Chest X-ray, PA view. Patient: 68 years old, sex M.
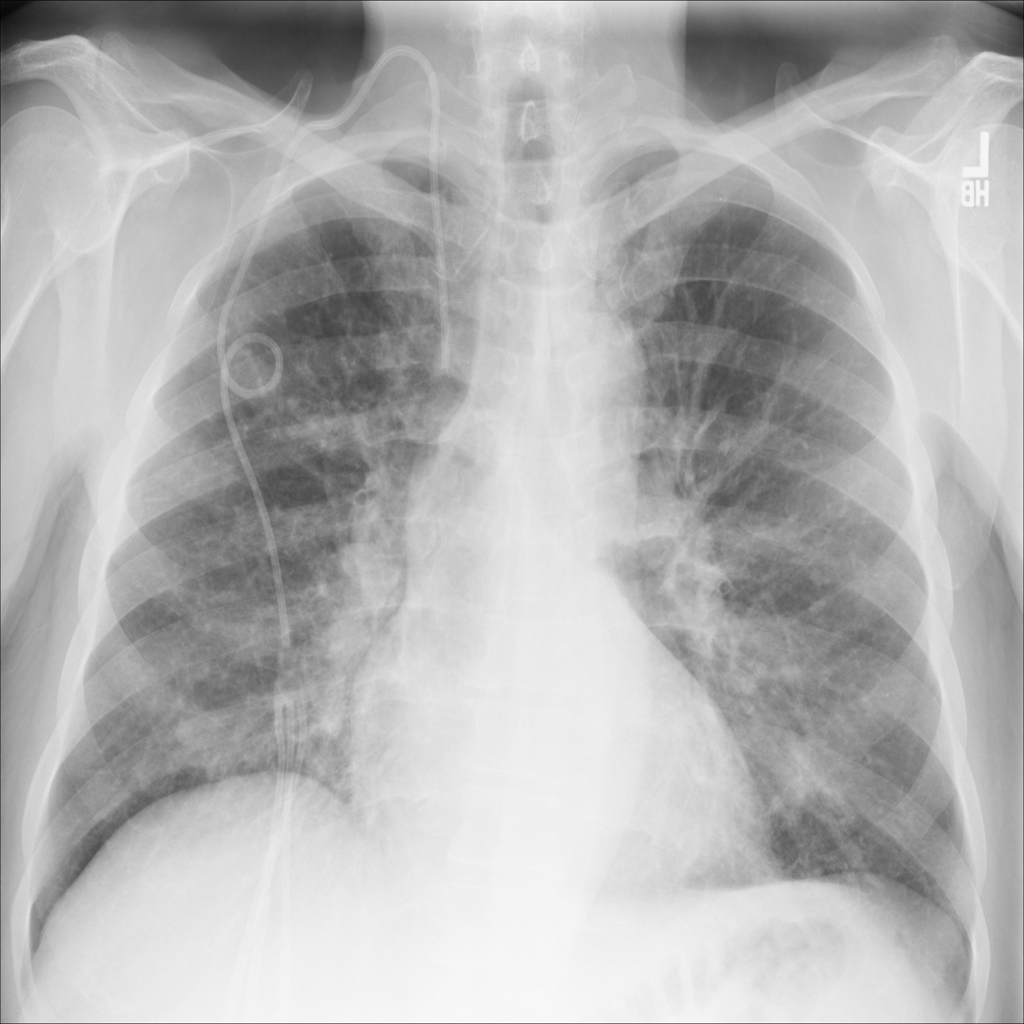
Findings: No Finding